Question: I am not sure how to exactly phrase this question so maybe that's why I can't find help with this.
I am coding a webpage and the designer has made a background for a part of it. It's sort of a two way gradient: both horizontal and vertical at the same time. I am attaching the image here because I'm not sure how to explain it.
I'm sorry if it's very obvious but I can't find anything resembling this anywhere. Thank you!
Here's the image:

EDIT: The question is, can I make this background using just CSS3?
Thanks!
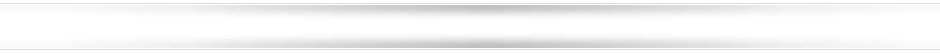
Answer: Are you able to limit browser support to browsers that support multiple backgrounds?
If so, you can create two gradients, along with a border, to simulate that.
Here's a version that only works in : <URL>
You can modify the webkit and other lines to get it working in other browsers. I used <URL> to build the lower gradient.
Here's a <URL>.
*(Edit2: Added multiple background support listing)*